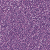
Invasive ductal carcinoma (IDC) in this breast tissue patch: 1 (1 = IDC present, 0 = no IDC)